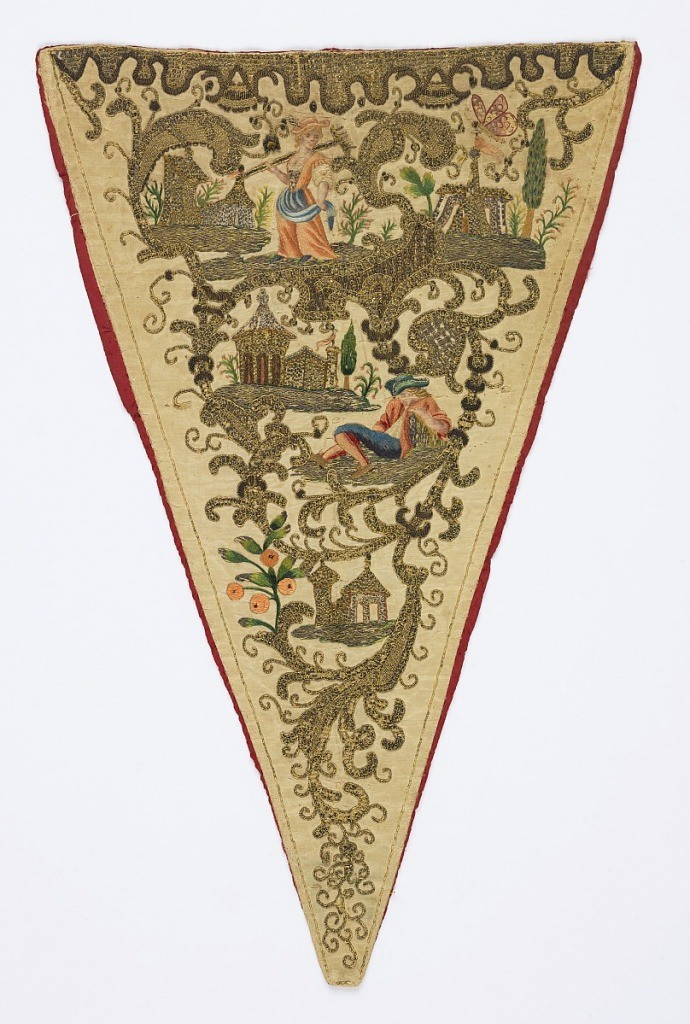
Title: Stomacher
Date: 18th century
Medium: silk and metallic (metal-wrapped silk core) embroidery on silk foundation, with flat metal strips, wire coils; linen backing Technique: embroidered in satin and stem stitches, couched flat metal strips, metal-wrapped silk, and flat strips with metal-wrapped silk; wire coils attached; faces and arms painted; on plain weave foundation Label: silk embroidered with silk, metallic yarns, flat metal strips, and wire coils; linen backing
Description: Triangular stomacher in ivory silk, heavily embroidered in gold metallic yarns with scrolling leaves framing small buildings, and, in colored silks, a female figure with a rake over one shoulder, a male figure dozing, and a butterfly.